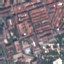
Land use / land cover: Residential